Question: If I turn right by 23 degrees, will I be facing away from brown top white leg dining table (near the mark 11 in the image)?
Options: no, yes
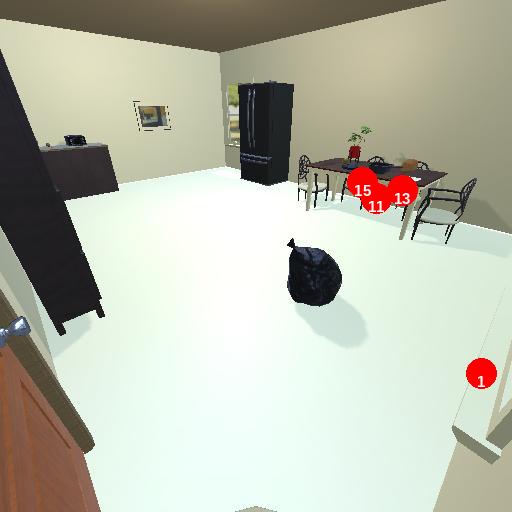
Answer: no